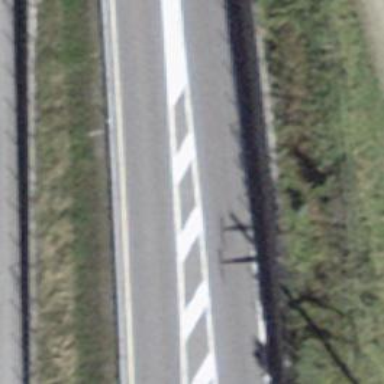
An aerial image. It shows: Asphalt trunk motorway.